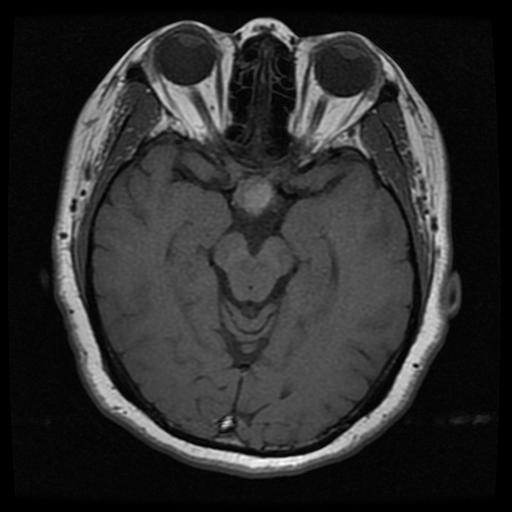
Label: pituitary